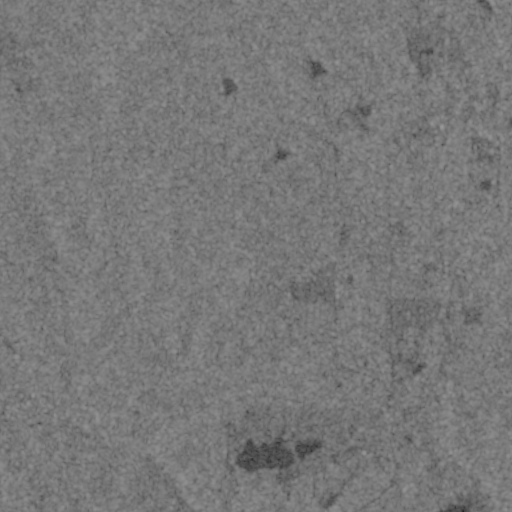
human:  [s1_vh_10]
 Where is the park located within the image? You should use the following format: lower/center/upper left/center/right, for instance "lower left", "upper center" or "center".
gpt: The park is located in the upper right of the image.
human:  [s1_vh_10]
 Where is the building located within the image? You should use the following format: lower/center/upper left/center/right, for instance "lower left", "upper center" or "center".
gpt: There is no building in the image.

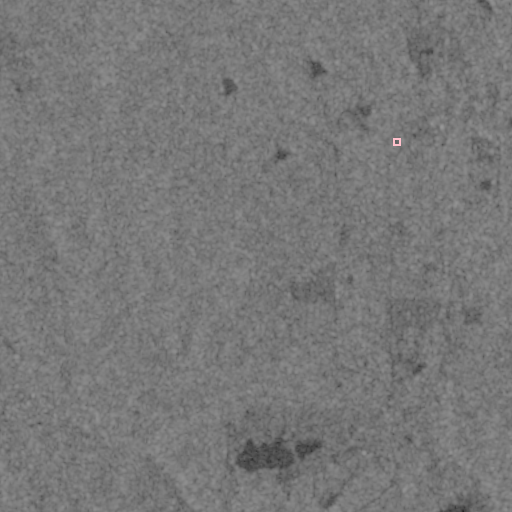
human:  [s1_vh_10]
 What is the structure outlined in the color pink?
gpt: The structure outlined in pink is a park.
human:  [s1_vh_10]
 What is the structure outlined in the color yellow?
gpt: There is no yellow outline.